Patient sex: M
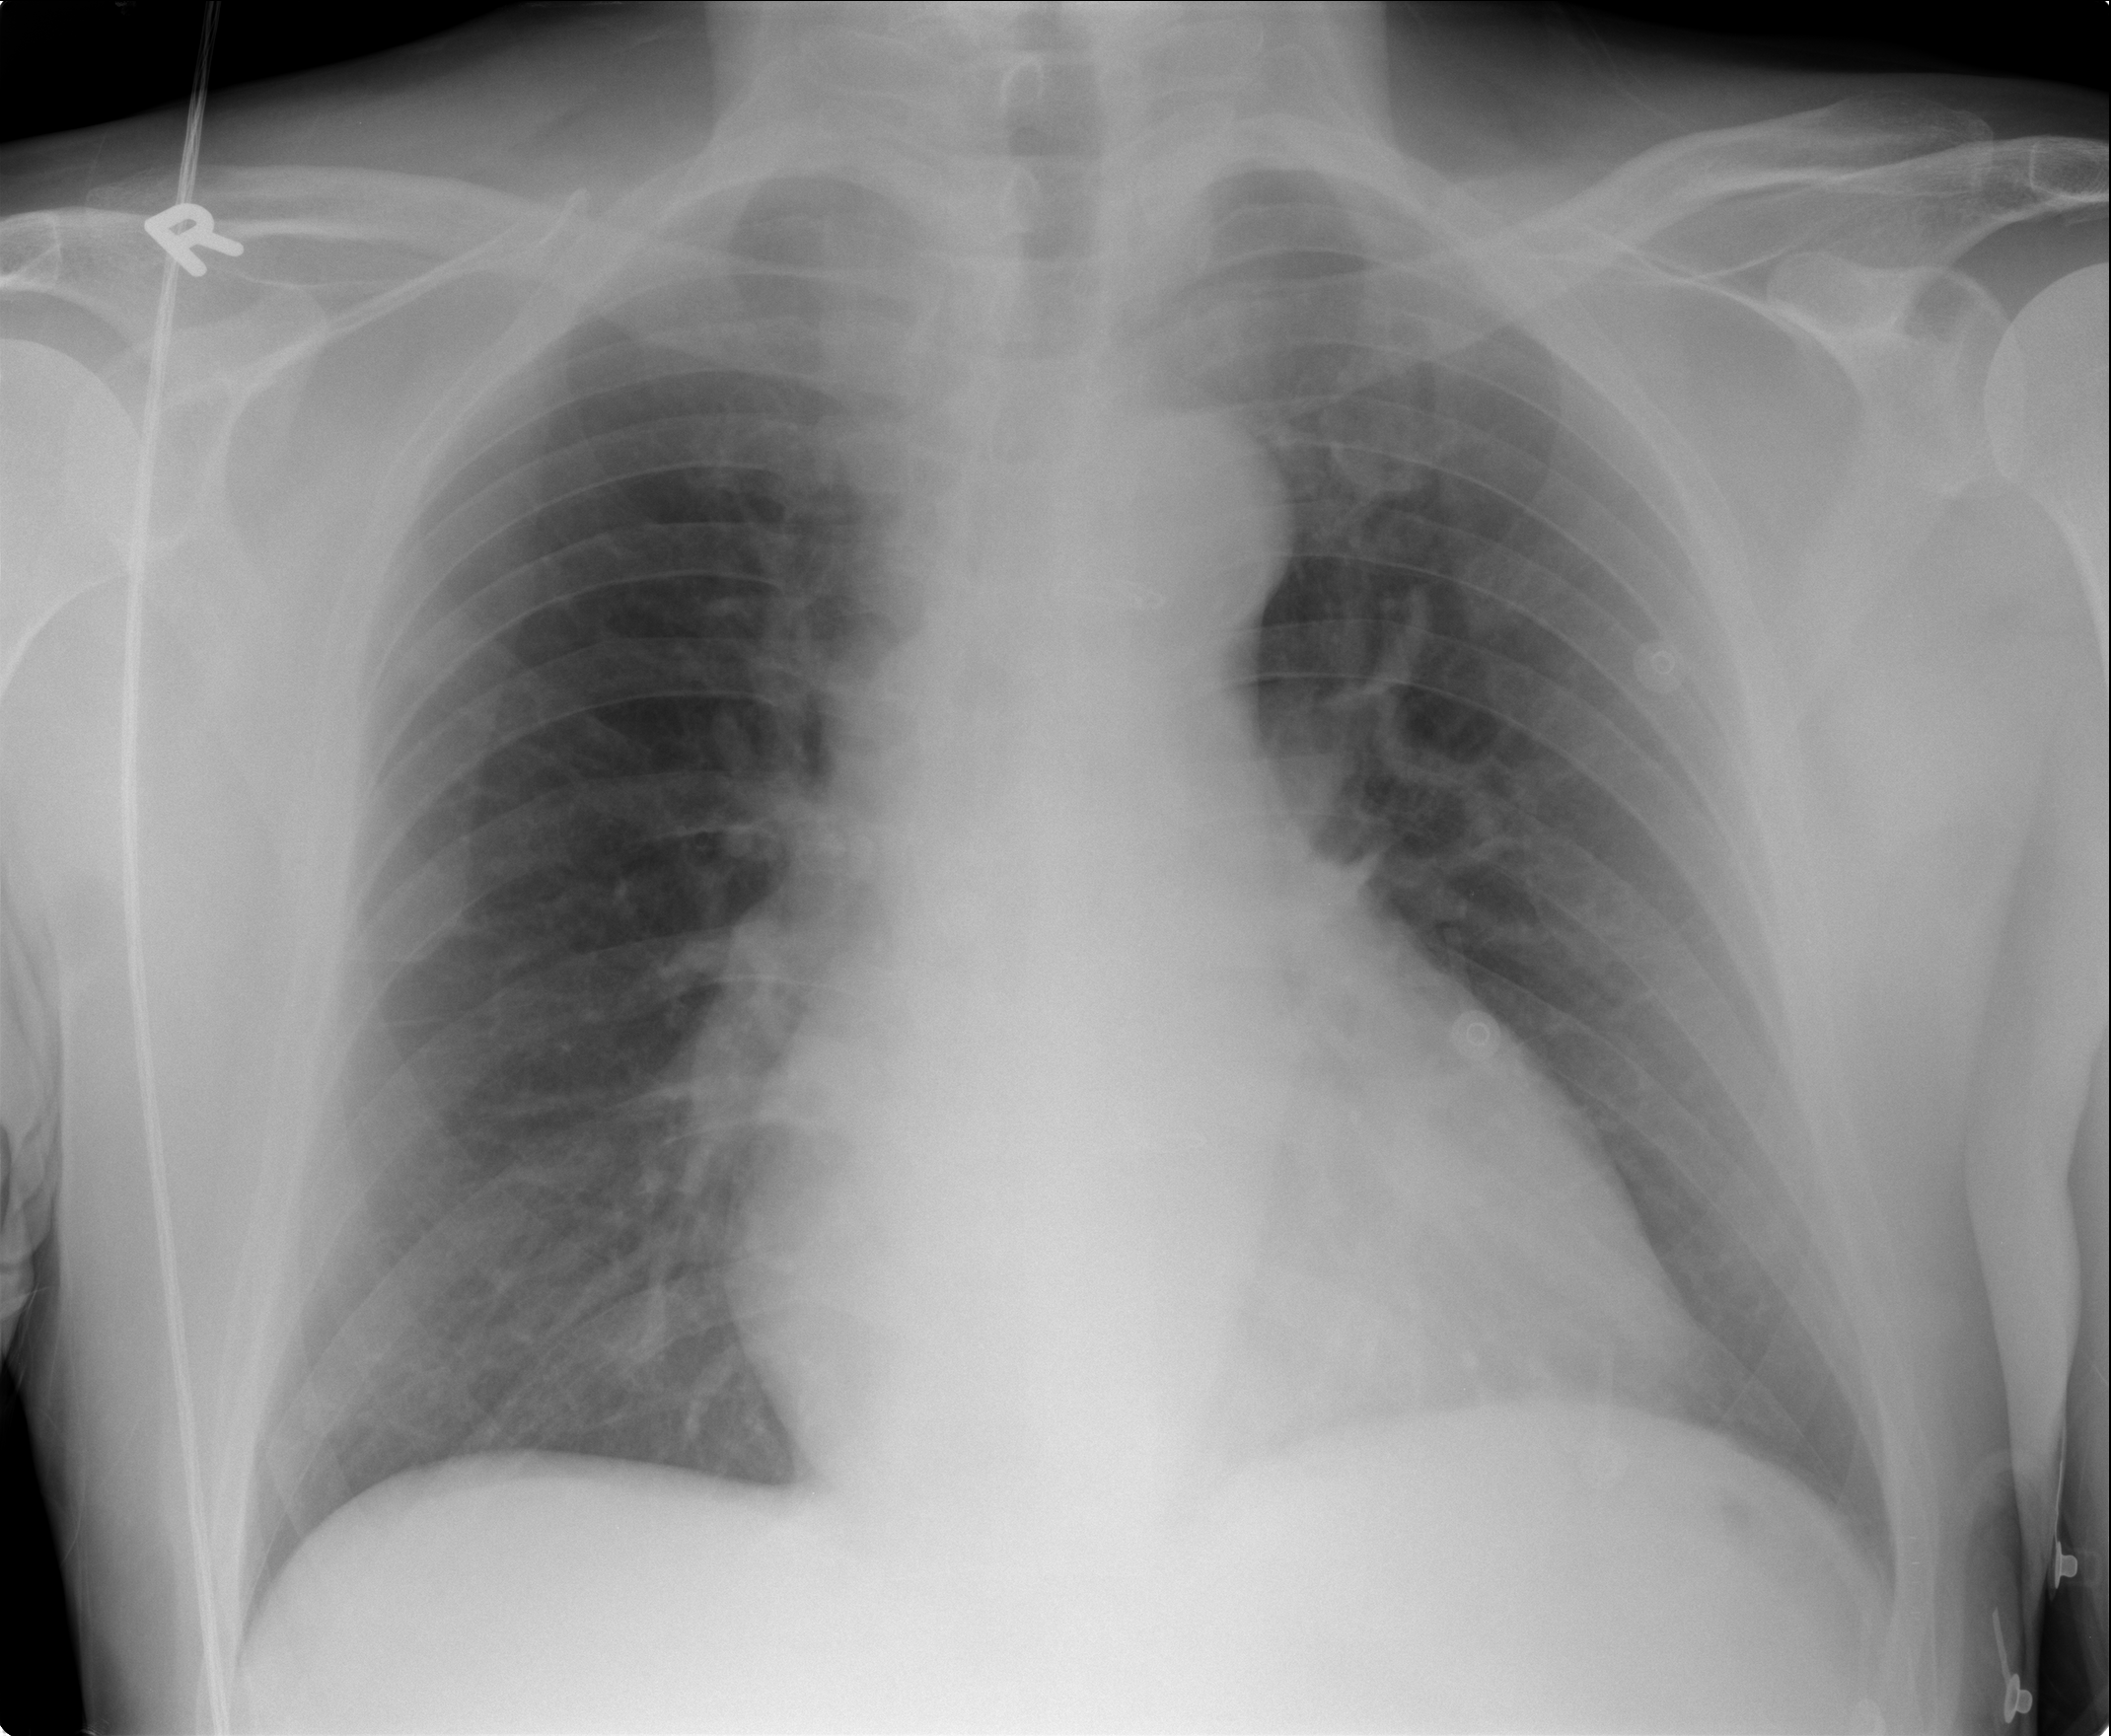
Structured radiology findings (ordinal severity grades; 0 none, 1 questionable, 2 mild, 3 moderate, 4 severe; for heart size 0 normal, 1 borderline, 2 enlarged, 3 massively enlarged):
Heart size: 2
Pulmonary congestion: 2
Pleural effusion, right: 0
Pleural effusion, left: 0
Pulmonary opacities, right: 0
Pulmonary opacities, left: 0
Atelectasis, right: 0
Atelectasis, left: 0